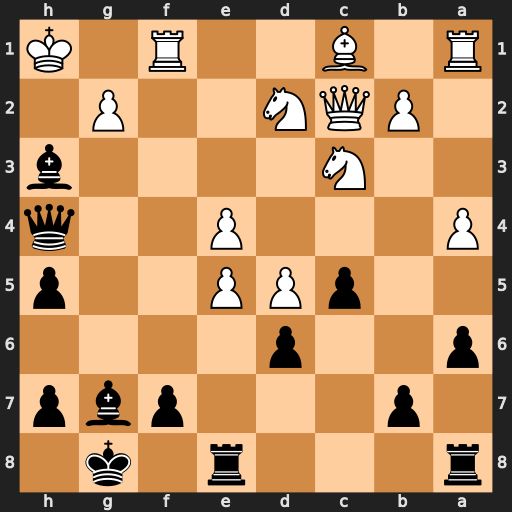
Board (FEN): r3r1k1/1p3pbp/p2p4/2pPP2p/P3P2q/2N4b/1PQN2P1/R1B2R1K
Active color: b
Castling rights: -
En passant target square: -
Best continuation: Bg4+ Kg1 Bxe5 Nf3 Bxf3